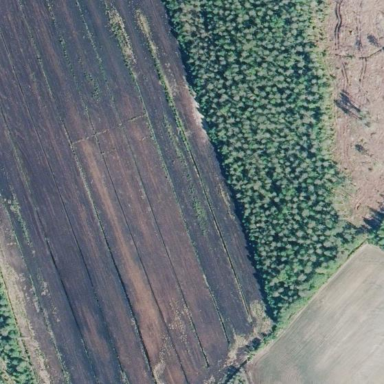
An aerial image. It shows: Peat cutting area.